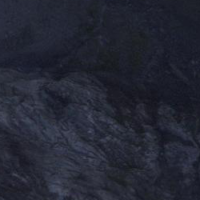
EUNIS habitat code: 48
Species observed at this site:
Adenostyles alpina